Question: I'm trying to use ggplot to draw a graph comparing the absolute values of two variables, and also show the ratio between them. Since the ratio is unitless and the values are not, I can't show them on the same y-axis, so I'd like to stack vertically as two separate graphs with aligned x-axes.
Here's what I've got so far:

'''
library(ggplot2)
library(dplyr)
library(gridExtra)
# Prepare some sample data.
results <- data.frame(index=(1:20))
results$control <- 50 * results$index
results$value <- results$index * 50 + 2.5*results$index^2 - results$index^3 / 8
results$ratio <- results$value / results$control
# Plot absolute values
plot_values <- ggplot(results, aes(x=index)) +
geom_point(aes(y=value, color="value")) +
geom_point(aes(y=control, color="control"))
# Plot ratios between values
plot_ratios <- ggplot(results, aes(x=index, y=ratio)) +
geom_point()
# Arrange the two plots above each other
grid.arrange(plot_values, plot_ratios, ncol=1, nrow=2)
'''
The big problem is that the legend on the right of the first plot makes it a different size. A minor problem is that I'd rather not show the x-axis name and tick marks on the top plot, to avoid clutter and make it clear that they share the same axis.
I've looked at this question and its answers:
<URL>
Unfortunately, neither answer there works well for me. Faceting doesn't seem a good fit, since I want to have completely different y scales for my two graphs. Manipulating the dimensions returned by ggplot_gtable seems more promising, but I don't know how to get around the fact that the two graphs have a different number of cells. Naively copying that code doesn't seem to change the resulting graph dimensions for my case.
Here's another similar question:
<URL>
The question itself seems to suggest a good option, but rbind.gtable complains if the tables have different numbers of columns, which is the case here due to the legend. Perhaps there's a way to slot in an extra empty column in the second table? Or a way to suppress the legend in the first graph and then re-add it to the combined graph?
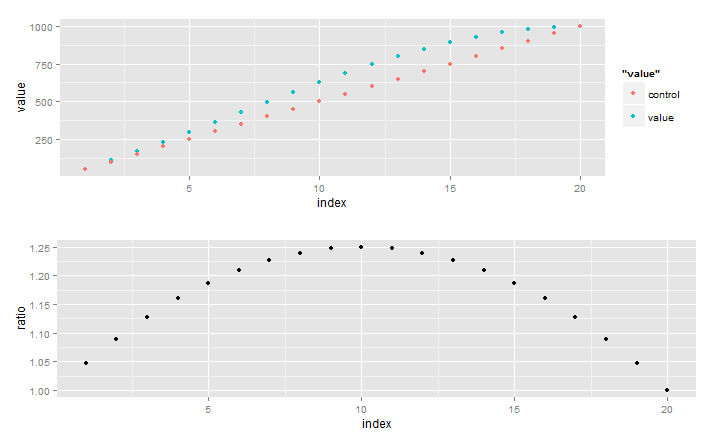
Answer: Here's a solution that doesn't require explicit use of grid graphics. It uses facets, and hides the legend entry for "ratio" (using a technique from <URL>.
'''
library(reshape2)
results_long <- melt(results, id.vars="index")
results_long$facet <- ifelse(results_long$variable=="ratio", "ratio", "values")
results_long$facet <- factor(results_long$facet, levels=c("values", "ratio"))
ggplot(results_long, aes(x=index, y=value, colour=variable)) +
geom_point() +
facet_grid(facet ~ ., scales="free_y") +
scale_colour_manual(breaks=c("control","value"),
values=c("#1B9E77", "#D95F02", "#7570B3")) +
theme(legend.justification=c(0,1), legend.position=c(0,1)) +
guides(colour=guide_legend(title=NULL)) +
theme(axis.title.y = element_blank())
'''